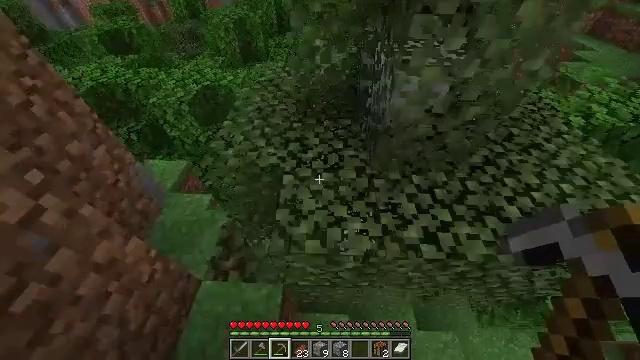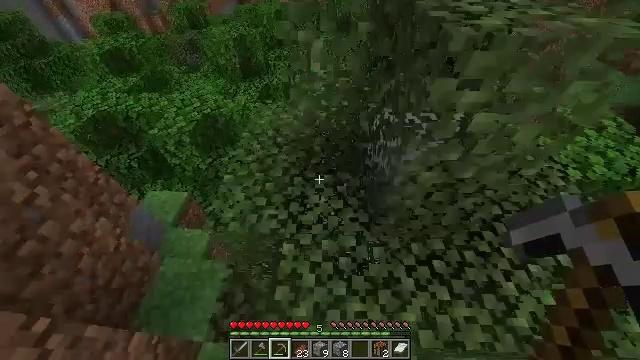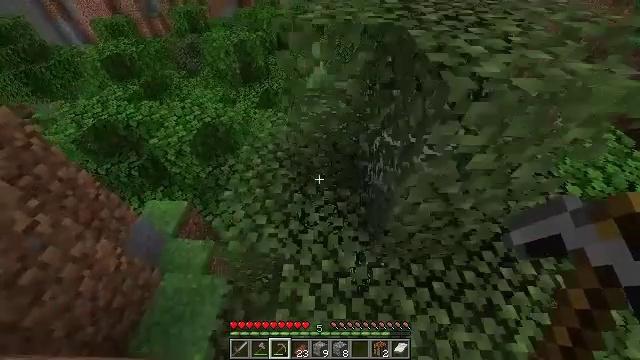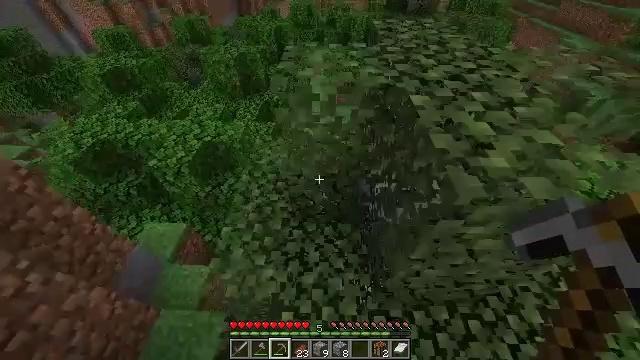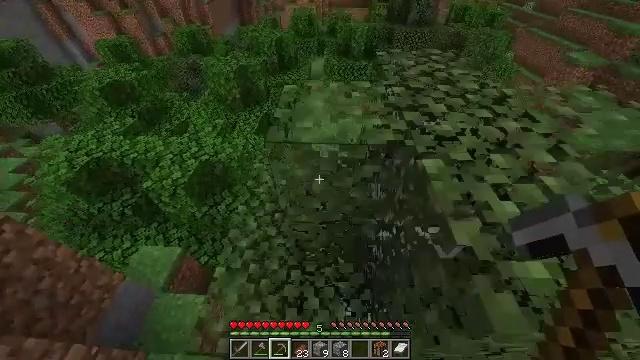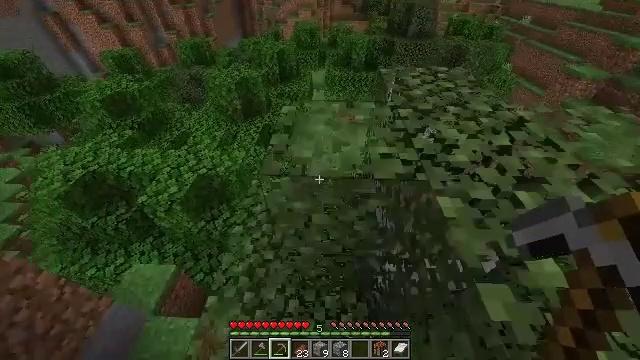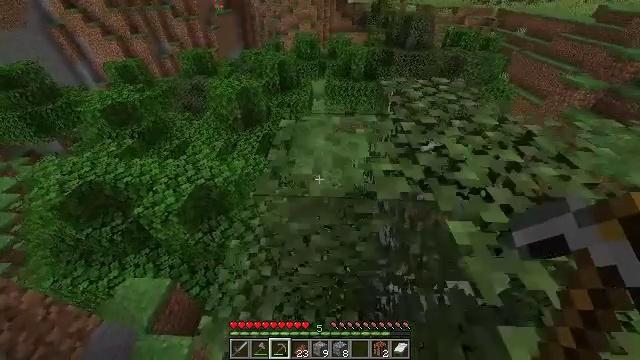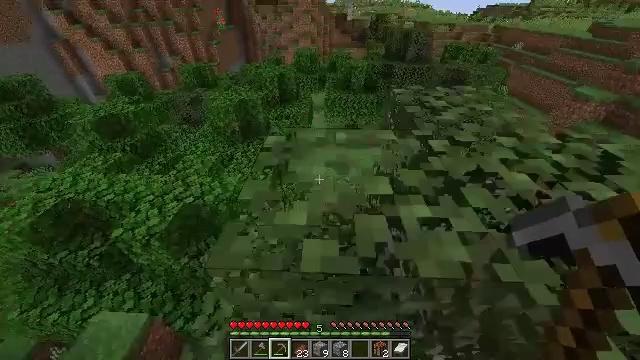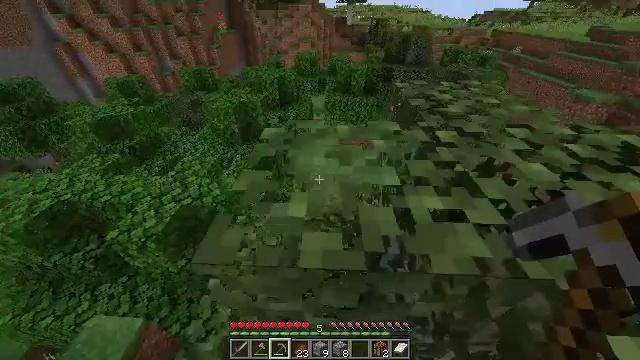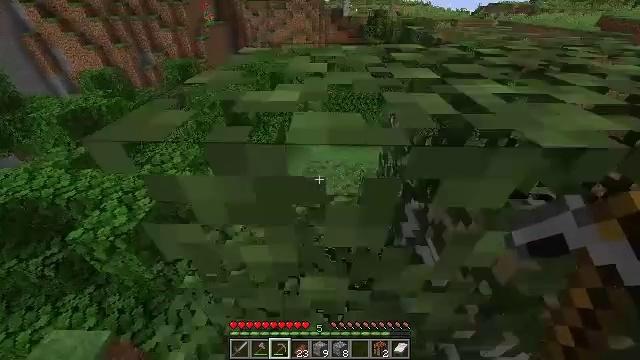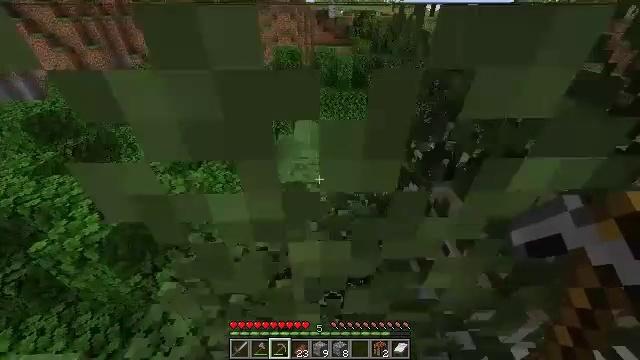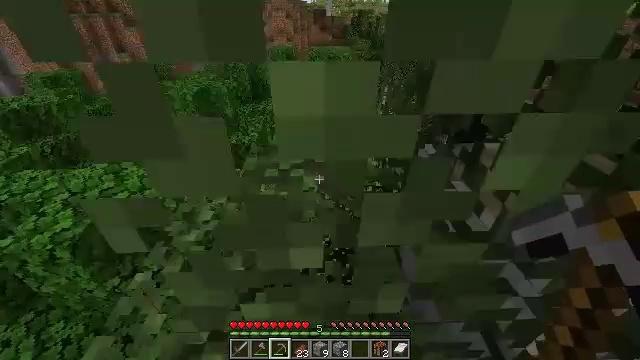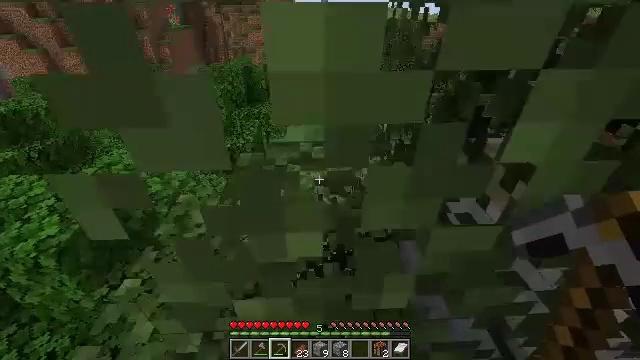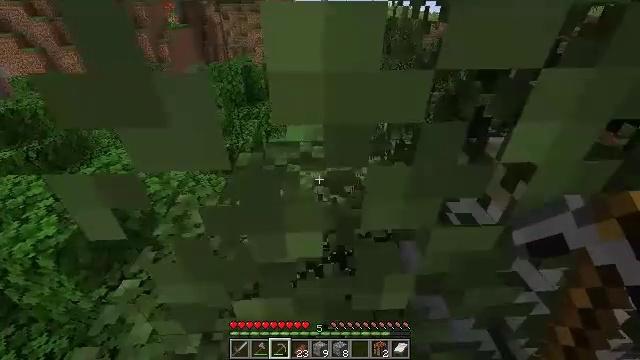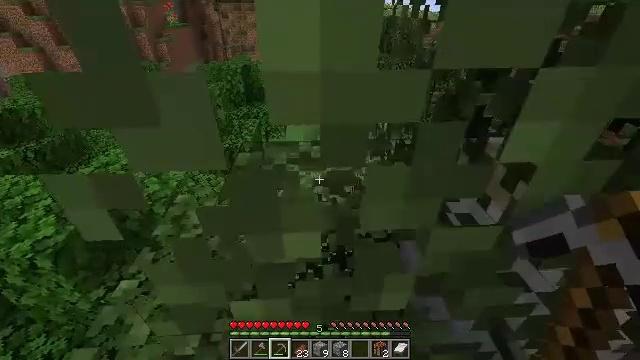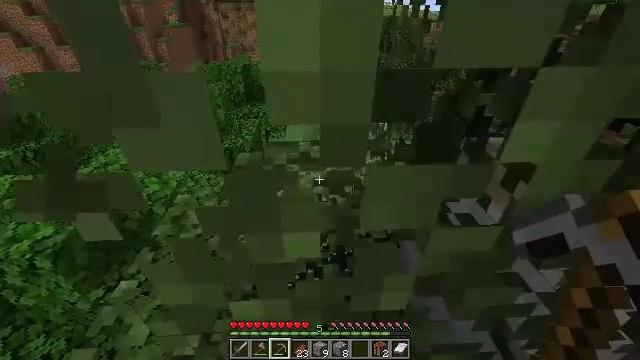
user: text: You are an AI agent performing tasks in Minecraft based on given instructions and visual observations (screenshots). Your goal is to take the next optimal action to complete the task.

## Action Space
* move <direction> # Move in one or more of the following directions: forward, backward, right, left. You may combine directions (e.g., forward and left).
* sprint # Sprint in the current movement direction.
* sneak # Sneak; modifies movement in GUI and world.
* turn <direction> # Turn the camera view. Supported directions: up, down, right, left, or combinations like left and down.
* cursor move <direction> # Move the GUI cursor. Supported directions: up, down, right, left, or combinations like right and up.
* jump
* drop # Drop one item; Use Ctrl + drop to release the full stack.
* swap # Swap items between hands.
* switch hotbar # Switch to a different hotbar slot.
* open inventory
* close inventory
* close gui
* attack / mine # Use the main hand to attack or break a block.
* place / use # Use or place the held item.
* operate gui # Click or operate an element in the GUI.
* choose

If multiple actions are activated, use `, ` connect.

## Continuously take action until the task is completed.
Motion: motion action
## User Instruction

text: Collect birch leaves from the tree.
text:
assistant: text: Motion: move forward, jump
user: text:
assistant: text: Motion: move forward, jump
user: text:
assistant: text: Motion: move forward, jump
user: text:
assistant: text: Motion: move forward, turn up, jump
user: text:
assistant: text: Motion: move forward, turn up, jump
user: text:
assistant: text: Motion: move forward, turn up, jump
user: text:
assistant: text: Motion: move forward, turn up, jump
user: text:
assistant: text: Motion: move forward
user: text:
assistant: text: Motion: move forward, turn right and up
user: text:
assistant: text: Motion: move forward, turn right and up
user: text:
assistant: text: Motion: move forward, turn up
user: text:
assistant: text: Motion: move forward, turn up
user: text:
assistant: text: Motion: move forward
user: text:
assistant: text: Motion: no_op
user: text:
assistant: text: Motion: attack / mine
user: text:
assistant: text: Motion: attack / mine
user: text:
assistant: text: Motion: attack / mine
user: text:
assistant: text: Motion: attack / mine
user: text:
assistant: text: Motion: attack / mine
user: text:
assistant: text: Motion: attack / mine
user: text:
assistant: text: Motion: attack / mine
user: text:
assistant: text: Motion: move forward, turn left, attack / mine
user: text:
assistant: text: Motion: move forward, turn left, attack / mine
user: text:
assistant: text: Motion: move forward, turn left, attack / mine
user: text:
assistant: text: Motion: attack / mine